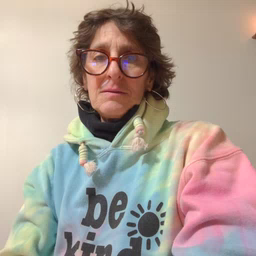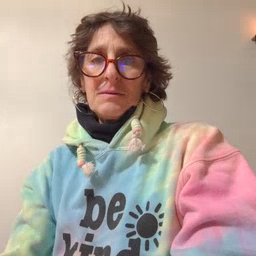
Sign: glasswindow